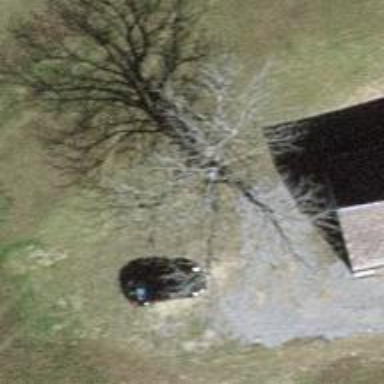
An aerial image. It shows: Beautiful tree in nature.